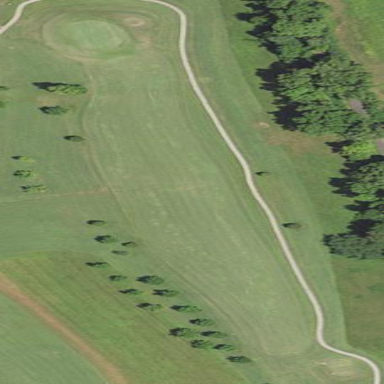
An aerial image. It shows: Area with grass used as rough in golf course.